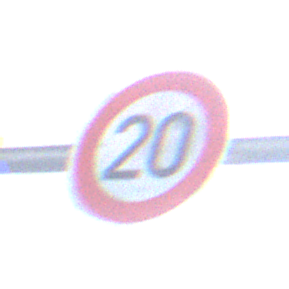
Verkehrszeichen: Geschwindigkeit20
Umgebung: Outdoor, Urban
Tageszeit: SunriseSunset
Wetter: PartlyCloudy
Licht: Natural
Jahreszeit: NotSpecified
Kontrast: MediumContrast